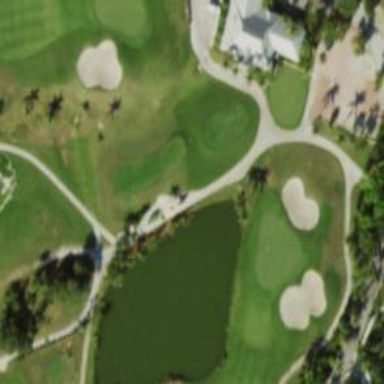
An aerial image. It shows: Footway that serves as golf cart path.